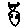
Label: cat